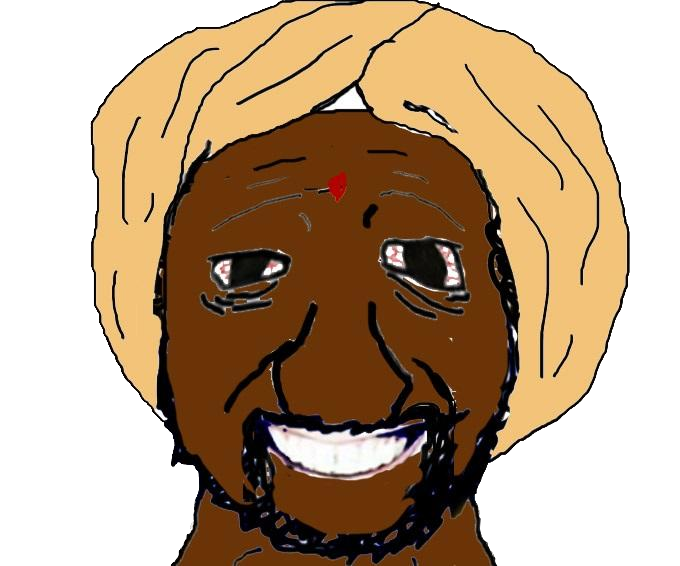
Label: 5_Coomer